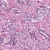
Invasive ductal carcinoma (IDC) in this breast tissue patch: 1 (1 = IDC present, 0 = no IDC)